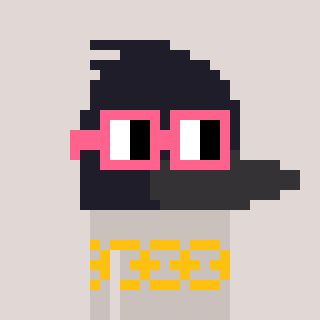
a pixel art character with square pink glasses, a raven-shaped head and a foggrey-colored body on a warm background